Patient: sex M, age 64
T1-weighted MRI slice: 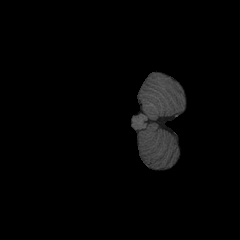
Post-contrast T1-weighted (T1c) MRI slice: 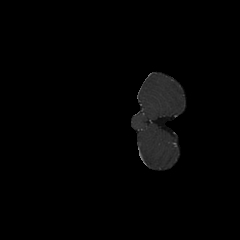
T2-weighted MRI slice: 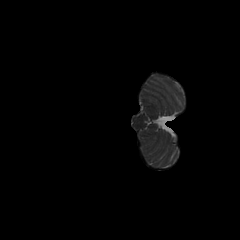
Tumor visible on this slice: no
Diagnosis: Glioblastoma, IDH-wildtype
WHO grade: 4